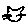
Label: cat